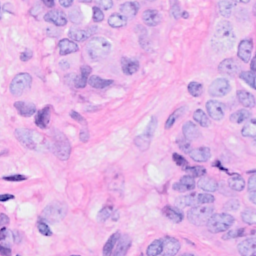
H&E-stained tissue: Breast